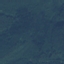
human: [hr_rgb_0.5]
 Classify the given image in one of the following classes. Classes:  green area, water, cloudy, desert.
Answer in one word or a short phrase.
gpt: green area